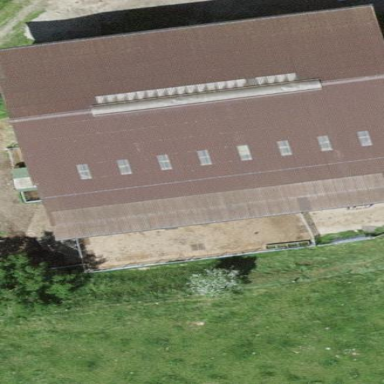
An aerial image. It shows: Barn.